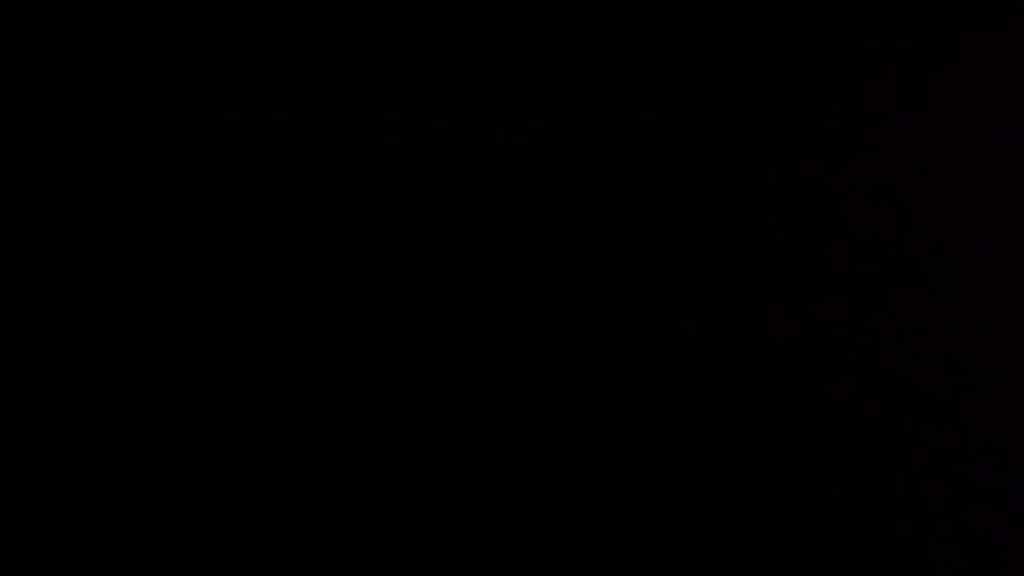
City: ottawa-gatineau